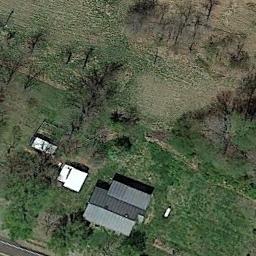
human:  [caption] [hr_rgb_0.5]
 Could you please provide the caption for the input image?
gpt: There are several houses of different sizes in a sparse residential area surrounded by grass .

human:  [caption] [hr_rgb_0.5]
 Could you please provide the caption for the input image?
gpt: The sparse residential is on the grass next to some trees .

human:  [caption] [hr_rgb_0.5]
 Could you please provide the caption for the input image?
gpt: There are many trees beside the sparse residential .

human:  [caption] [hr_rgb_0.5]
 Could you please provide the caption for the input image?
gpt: There are blocks of residential areas between the jungles .

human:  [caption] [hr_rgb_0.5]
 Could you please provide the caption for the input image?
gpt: A sparse residential area with a black building and a white building .